Interaction volume radius: 5 \u00c5
Interaction volume height: 25 \u00c5
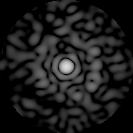
Disorder parameter: 0.8563